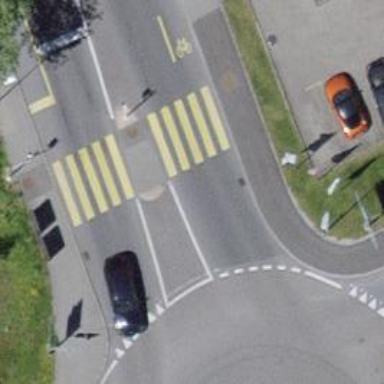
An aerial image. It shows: Marked road crossing.